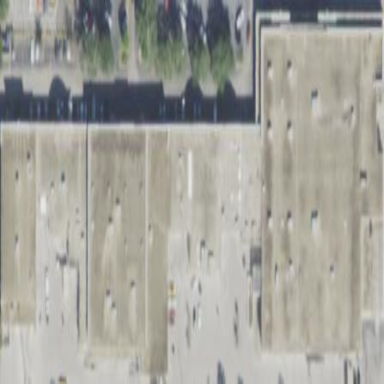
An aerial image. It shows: Mall building.